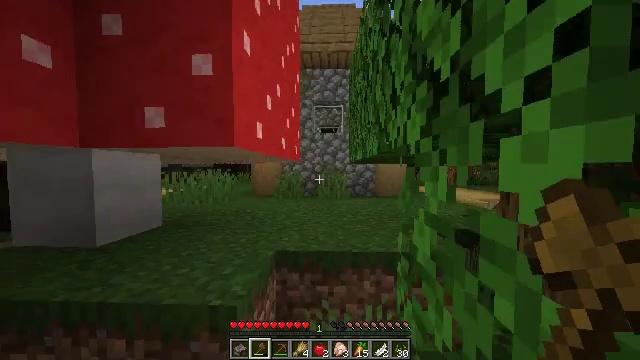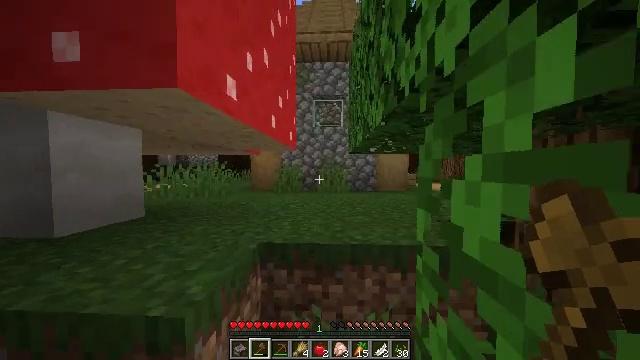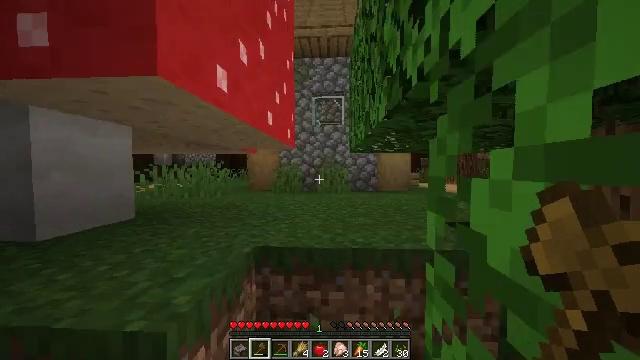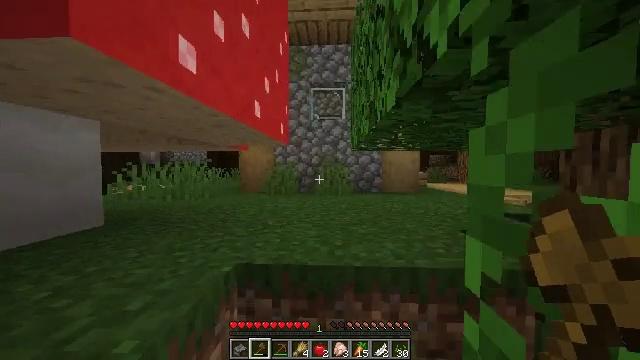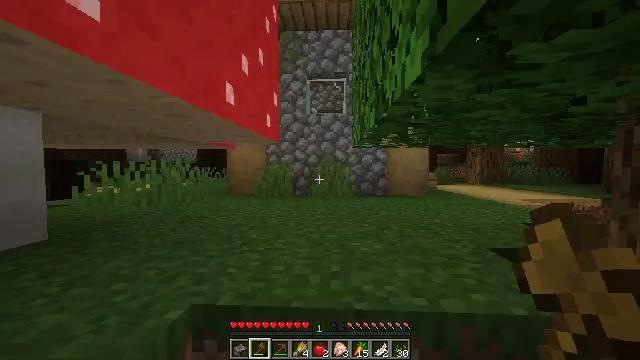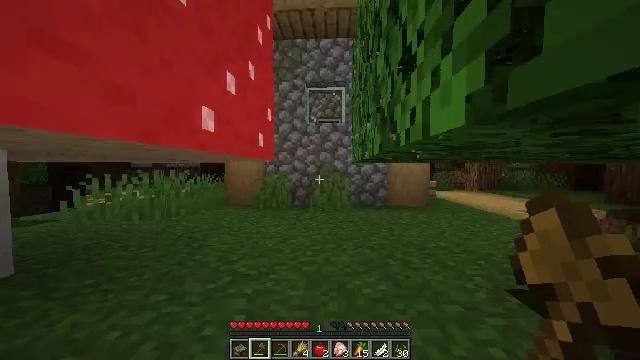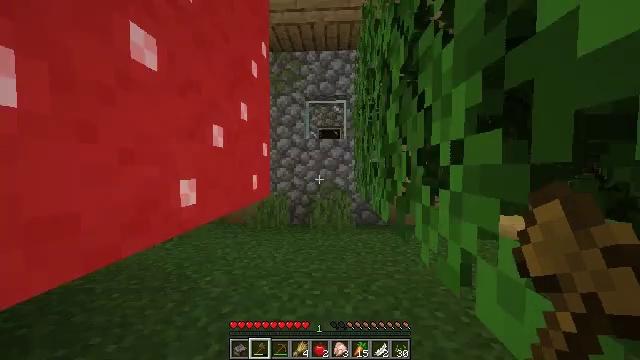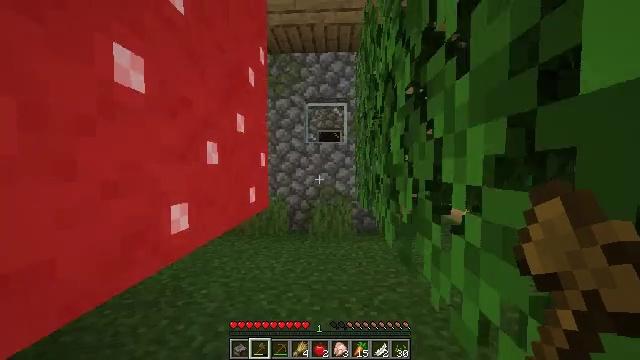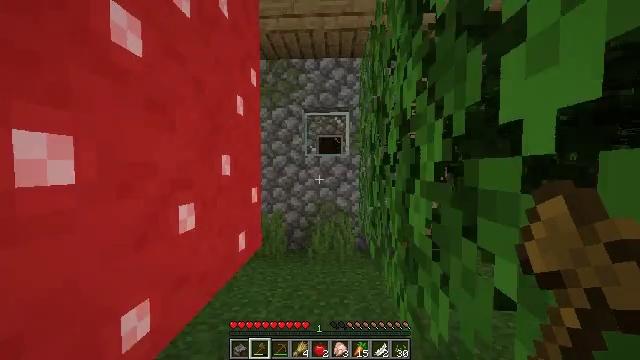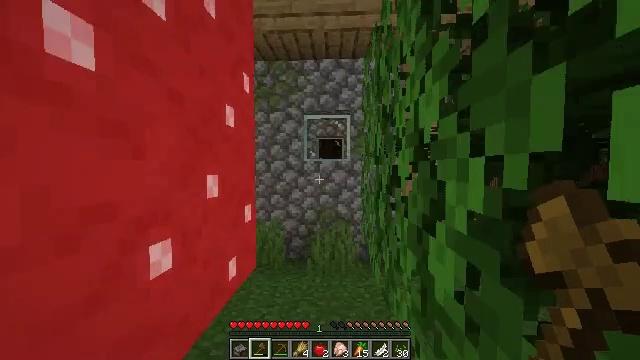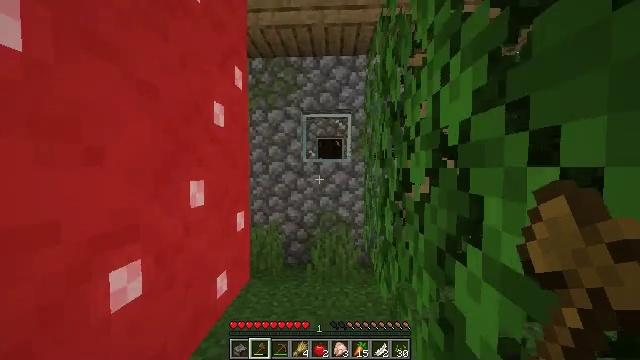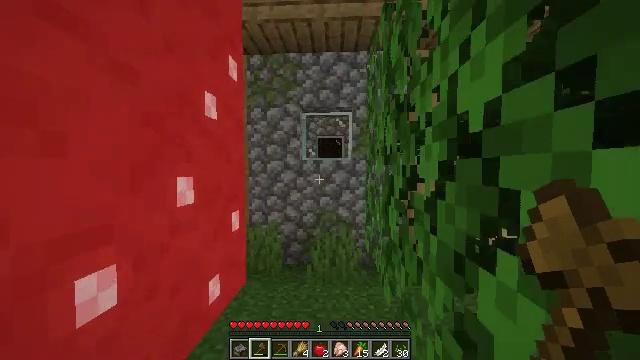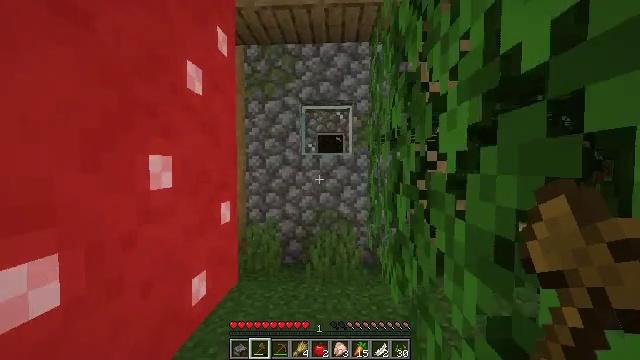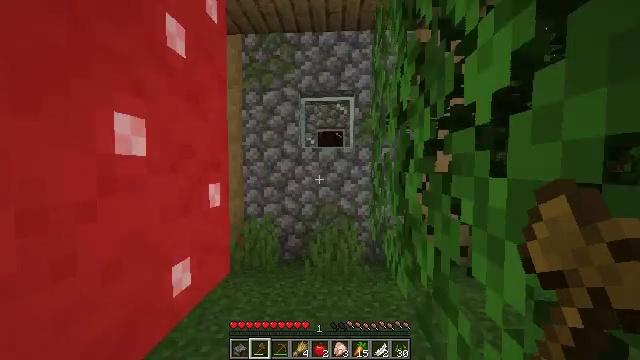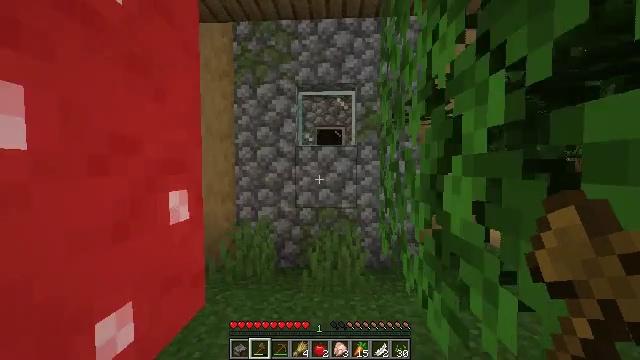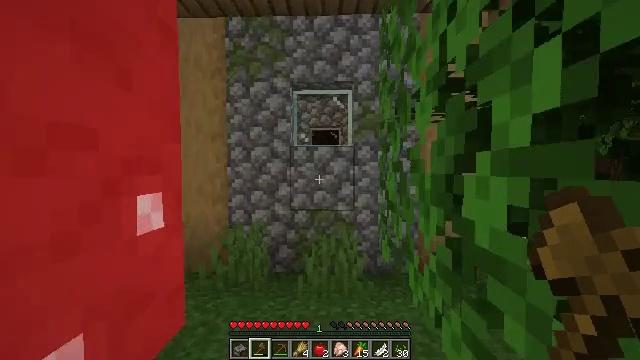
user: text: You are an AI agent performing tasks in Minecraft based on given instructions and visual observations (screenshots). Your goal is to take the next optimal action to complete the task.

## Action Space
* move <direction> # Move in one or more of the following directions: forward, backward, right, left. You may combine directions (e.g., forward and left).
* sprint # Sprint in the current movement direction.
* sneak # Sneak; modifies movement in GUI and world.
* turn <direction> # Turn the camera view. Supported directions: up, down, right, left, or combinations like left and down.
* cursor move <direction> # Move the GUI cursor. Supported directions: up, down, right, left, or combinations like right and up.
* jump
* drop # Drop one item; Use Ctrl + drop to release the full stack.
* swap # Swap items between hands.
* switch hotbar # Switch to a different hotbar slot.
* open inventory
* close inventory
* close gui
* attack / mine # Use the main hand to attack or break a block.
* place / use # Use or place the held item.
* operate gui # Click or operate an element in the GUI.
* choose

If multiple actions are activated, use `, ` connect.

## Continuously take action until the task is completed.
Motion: motion action
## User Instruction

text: Recover the brewing stand by mining it.
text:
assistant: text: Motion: move forward
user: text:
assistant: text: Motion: move forward
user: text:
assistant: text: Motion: move forward
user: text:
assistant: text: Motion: move forward
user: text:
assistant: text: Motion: move forward, jump
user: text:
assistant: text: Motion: move forward, jump
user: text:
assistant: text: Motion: move forward, jump
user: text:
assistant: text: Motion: move forward, jump
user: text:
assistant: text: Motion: move forward, jump
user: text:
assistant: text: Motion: move forward
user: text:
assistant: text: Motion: move forward
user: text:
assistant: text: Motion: move forward
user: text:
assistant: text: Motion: move forward
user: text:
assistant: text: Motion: move forward
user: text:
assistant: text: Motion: move forward, turn right
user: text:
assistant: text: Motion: move forward
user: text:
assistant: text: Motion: move forward
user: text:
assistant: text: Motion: move forward, turn right
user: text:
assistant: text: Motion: move forward and move left, turn right
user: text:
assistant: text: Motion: move forward and move left, turn right
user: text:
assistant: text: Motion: move forward and move left, turn right
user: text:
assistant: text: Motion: move forward and move left, turn right
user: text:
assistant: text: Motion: move forward, turn right and down
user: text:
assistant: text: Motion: move forward, turn right
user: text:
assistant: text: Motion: move forward, turn right
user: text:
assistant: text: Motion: move forward
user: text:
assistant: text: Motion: move forward
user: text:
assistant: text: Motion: move forward, turn right
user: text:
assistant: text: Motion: move forward, turn right
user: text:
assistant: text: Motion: move forward and move right, turn right